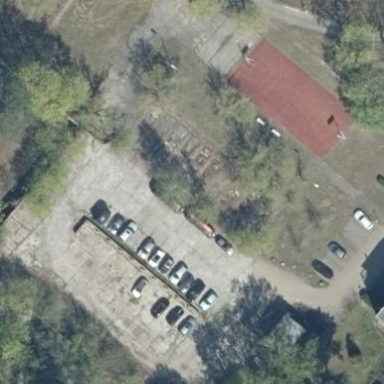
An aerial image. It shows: Parking area.